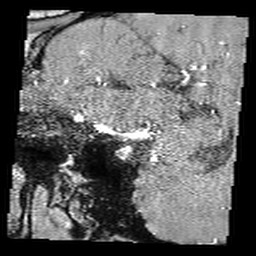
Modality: angio
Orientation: sagittal
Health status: ill
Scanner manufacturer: philips
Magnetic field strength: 3 T
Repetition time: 0.018 s
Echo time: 0.003454 s